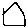
Label: house